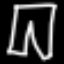
Label: pants